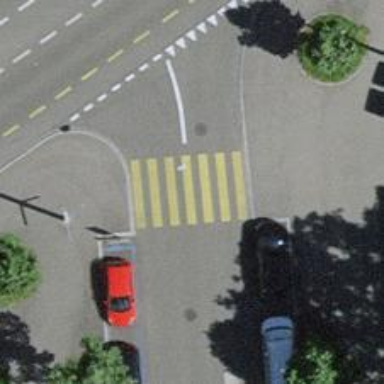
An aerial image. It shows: Marked zebra crossing on asphalt footway.